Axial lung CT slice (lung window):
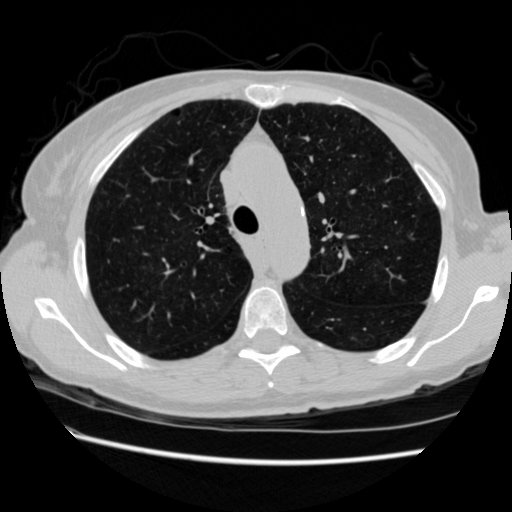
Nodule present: no